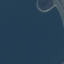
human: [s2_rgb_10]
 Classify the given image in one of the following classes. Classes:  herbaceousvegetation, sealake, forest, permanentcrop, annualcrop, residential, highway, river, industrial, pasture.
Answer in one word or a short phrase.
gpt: SeaLake